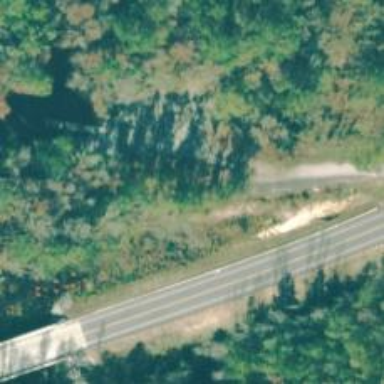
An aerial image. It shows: Asphalt path with excellent trail visibility.